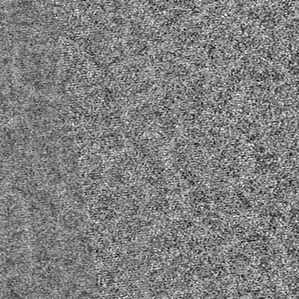
Label: frost